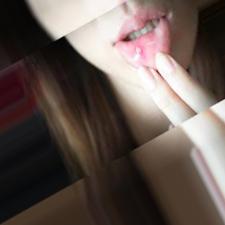
Condition: Mouth Ulcer